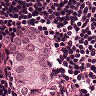
Metastatic tissue present: yes